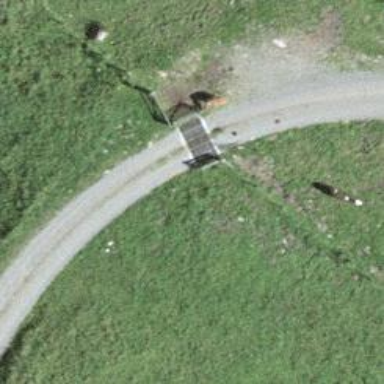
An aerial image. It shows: Cattle grid barrier.